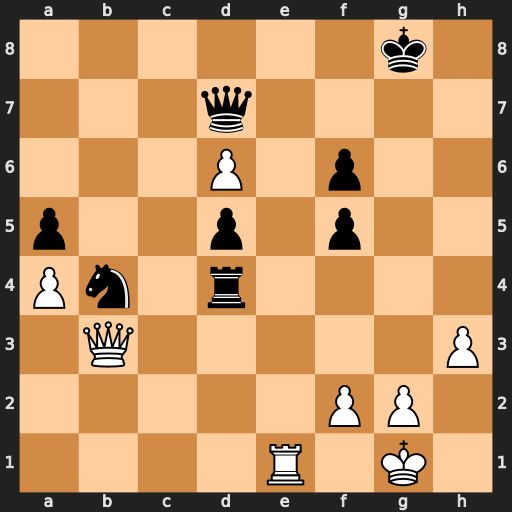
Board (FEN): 6k1/3q4/3P1p2/p2p1p2/Pn1r4/1Q5P/5PP1/4R1K1
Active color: w
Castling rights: -
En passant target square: -
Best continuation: Qg3+ Kf7 Re7+ Qxe7 dxe7